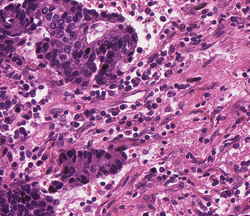
Tumor epithelial tissue: yes
Tumor-associated stroma tissue: yes
Normal tissue: no